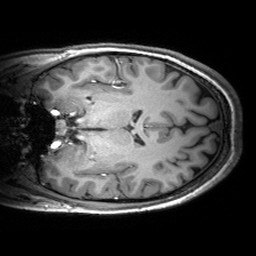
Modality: T1w
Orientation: coronal
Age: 23
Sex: female
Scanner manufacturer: siemens
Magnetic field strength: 3 T
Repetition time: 2.53 s
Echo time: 0.00299 s